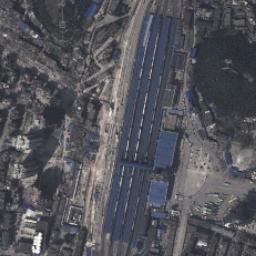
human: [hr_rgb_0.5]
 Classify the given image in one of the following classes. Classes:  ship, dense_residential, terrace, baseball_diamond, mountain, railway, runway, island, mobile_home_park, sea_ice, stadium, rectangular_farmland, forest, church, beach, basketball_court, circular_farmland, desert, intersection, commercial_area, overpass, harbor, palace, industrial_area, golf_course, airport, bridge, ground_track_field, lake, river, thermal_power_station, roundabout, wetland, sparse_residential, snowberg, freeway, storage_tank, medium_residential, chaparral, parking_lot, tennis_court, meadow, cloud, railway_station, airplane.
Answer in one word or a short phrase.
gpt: railway_station